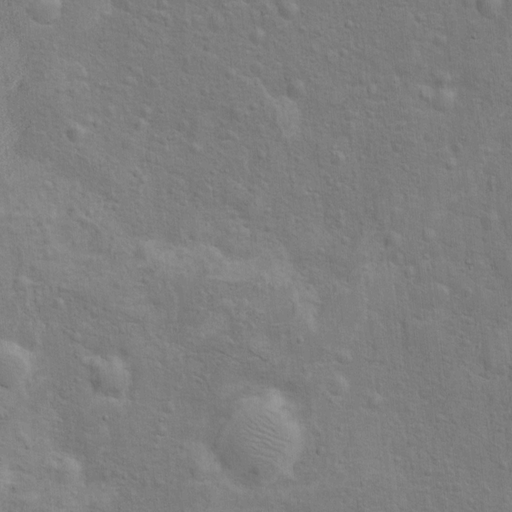
Classes present: Background